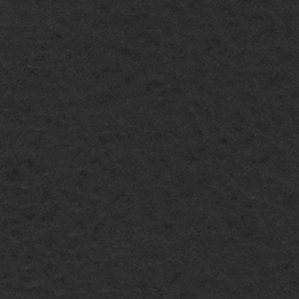
Label: frost